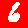
Digit: 6